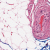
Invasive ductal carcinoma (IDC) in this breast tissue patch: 0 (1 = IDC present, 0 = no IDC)